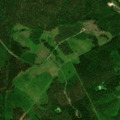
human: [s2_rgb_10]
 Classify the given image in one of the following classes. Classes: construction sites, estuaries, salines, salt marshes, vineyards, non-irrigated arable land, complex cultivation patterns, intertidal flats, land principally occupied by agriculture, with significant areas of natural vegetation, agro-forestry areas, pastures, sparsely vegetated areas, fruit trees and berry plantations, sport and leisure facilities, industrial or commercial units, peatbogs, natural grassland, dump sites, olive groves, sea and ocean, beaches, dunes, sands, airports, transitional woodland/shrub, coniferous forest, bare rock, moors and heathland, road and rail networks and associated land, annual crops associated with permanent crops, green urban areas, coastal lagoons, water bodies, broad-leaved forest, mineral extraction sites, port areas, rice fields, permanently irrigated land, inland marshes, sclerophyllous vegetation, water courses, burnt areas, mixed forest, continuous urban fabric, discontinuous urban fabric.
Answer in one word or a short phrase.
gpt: coniferous forest, mixed forest, transitional woodland/shrub